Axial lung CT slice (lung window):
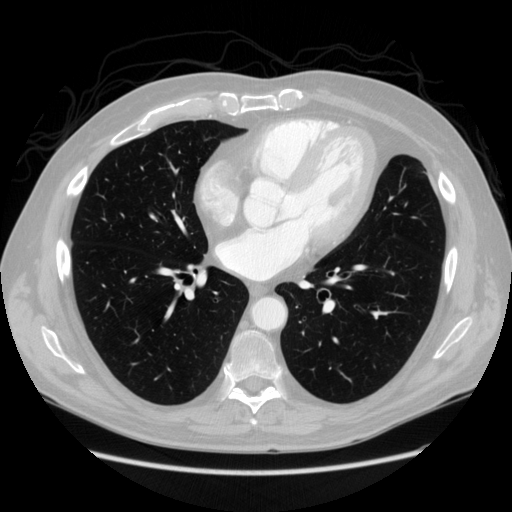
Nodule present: no